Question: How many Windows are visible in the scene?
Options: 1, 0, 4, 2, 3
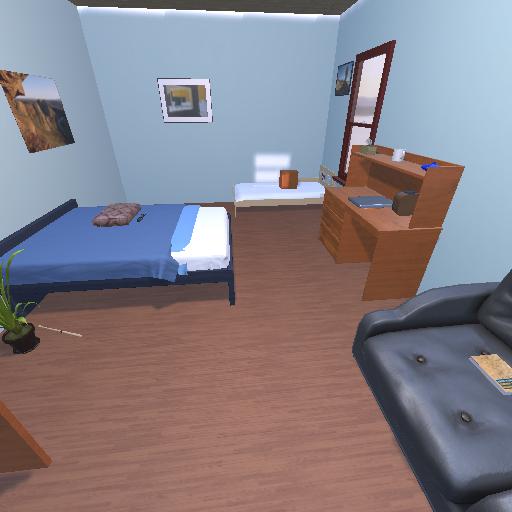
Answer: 1